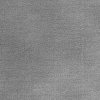
Atmospheric dust classification: dusty